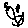
Label: fish